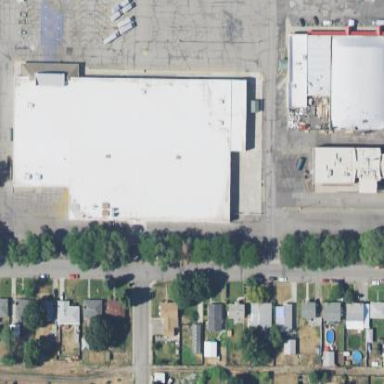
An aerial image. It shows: Retail building with storage rental shop.